Question: Help needed for the below query. Thanks
'''
SELECT b.SchemeCode_Db,
'DBELE',
1,
SecurityCode_Db,
"DIRECT",
Qty,
Price,
((Commission + TransferCharge) / Qty) AS Charges,
"",
iif(Buy_sell_code = "1110",
((Qty * Price) + Commission + TransferCharge),
iif(Buy_sell_code = "1120", ((Qty * Price) - Commission
- TransferCharge
))) AS totalCost,
BrokerCode_Db,
"",
Deal,
Format(Tradedate, "dd/MM/yyyy"),
Format(Valuedate, "dd/MM/yyyy"),
'', 'BSE', 'CH', 'D', '',
iif(Buy_sell_code = "1110",
'PUR',
iif(Buy_sell_code = "1120", 'SAL')) AS txn,
'USD' AS cur
FROM tbl_EQUITYINPUT a
LEFT JOIN tbl_EQUITYMapping b
ON FundCode = SchemeCode_Client
LEFT JOIN tbl_EQUITYMapping c
ON Ticker = SecurityCode_Client
LEFT JOIN tbl_EQUITYMapping d
ON Broker = Brokercode_Client
'''
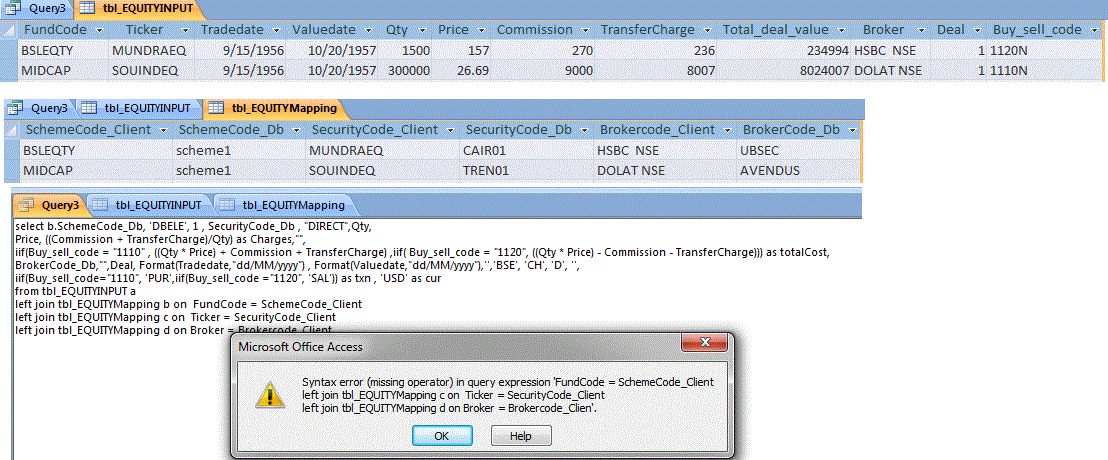
Answer: The Access db engine requires parentheses in the 'FROM' clause when your query includes more than one 'JOIN'. I suspect this 'FROM' clause version will be a step closer to something the db engine will accept.
'''
FROM
((tbl_EQUITYINPUT a
LEFT JOIN tbl_EQUITYMapping b
ON FundCode = SchemeCode_Client)
LEFT JOIN tbl_EQUITYMapping c
ON Ticker = SecurityCode_Client)
LEFT JOIN tbl_EQUITYMapping d
ON Broker = Brokercode_Client
'''
However, I'm uncertain whether the db engine will be confused sorting out which join field comes from which table source. I would prefix those field names with the proper table alias.
But I think your most direct route to joy for this may be to start with a new query in Design View in the query designer. Add 'tbl_EQUITYINPUT' and 3 copies of 'tbl_EQUITYMapping' and assign the aliases. Then set up your joins between them while still in Design View. The query designer understands the join rules which keep the engine happy, so will guide you to the correct join syntax. And it will also include the aliases with the field names in your joins.